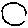
Label: circle